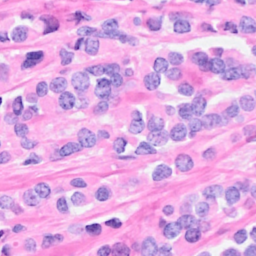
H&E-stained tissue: Breast